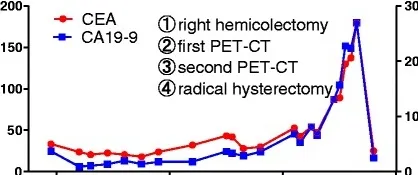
Timeline of clinical events and changes in CEA and CA19-9 levels.
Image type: chart (chart)